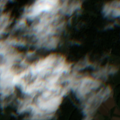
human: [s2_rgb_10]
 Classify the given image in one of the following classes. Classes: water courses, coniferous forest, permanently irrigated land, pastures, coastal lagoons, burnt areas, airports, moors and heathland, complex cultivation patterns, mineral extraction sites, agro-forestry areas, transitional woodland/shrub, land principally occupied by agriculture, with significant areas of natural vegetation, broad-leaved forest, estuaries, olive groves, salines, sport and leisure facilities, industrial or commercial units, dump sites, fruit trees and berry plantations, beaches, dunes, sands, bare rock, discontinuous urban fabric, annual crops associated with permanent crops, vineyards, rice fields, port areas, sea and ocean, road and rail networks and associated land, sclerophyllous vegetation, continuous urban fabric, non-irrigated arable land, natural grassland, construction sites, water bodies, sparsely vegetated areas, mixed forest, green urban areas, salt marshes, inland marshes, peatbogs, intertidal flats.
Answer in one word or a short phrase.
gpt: non-irrigated arable land, pastures, complex cultivation patterns, mixed forest